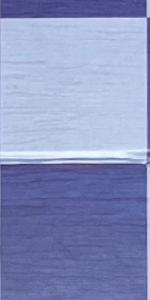
Label: Empty